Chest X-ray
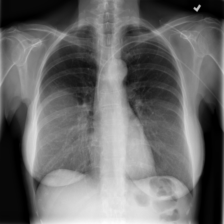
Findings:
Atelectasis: negative
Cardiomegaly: negative
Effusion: negative
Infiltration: negative
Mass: negative
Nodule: negative
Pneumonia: negative
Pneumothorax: negative
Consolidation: negative
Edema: negative
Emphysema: negative
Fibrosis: negative
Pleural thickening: negative
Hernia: negative